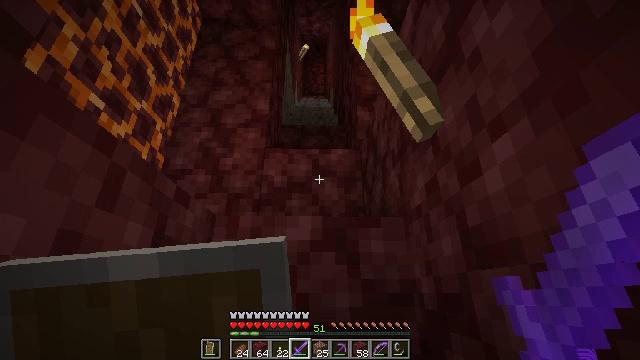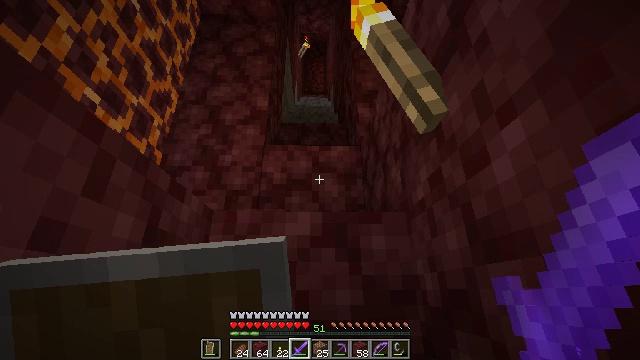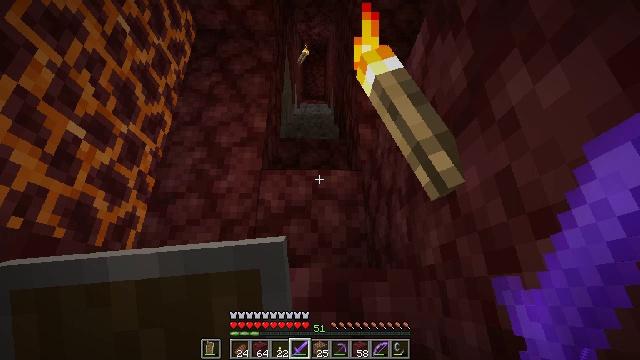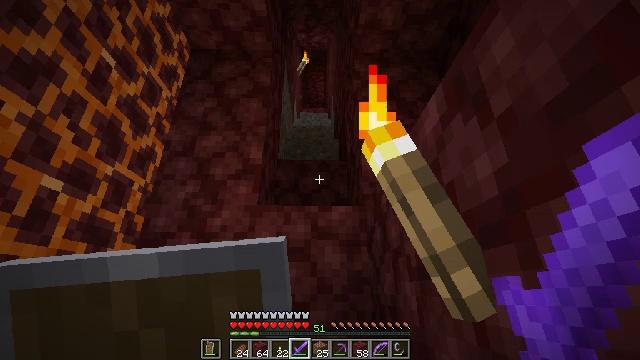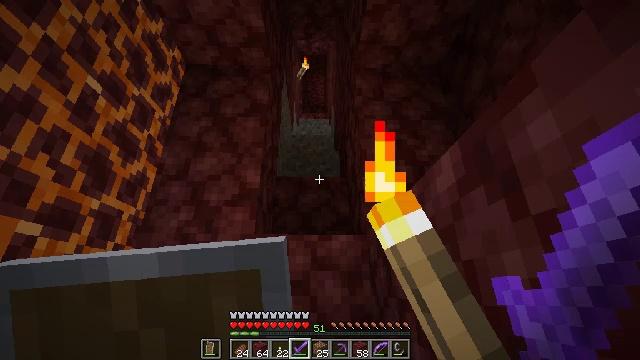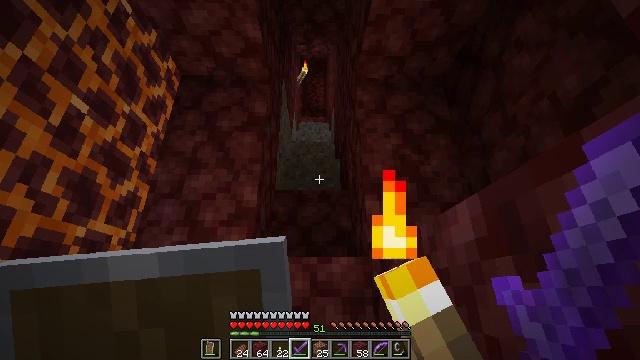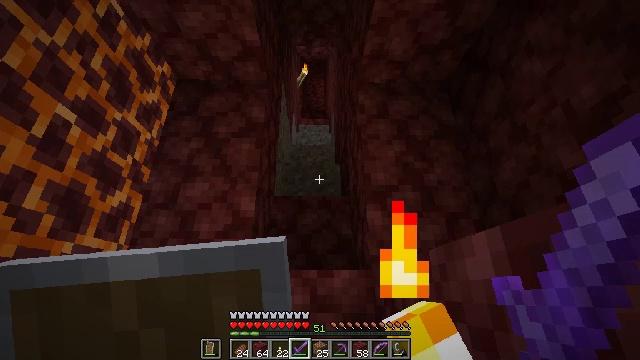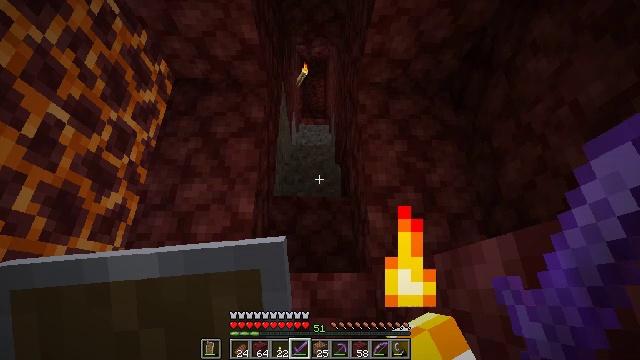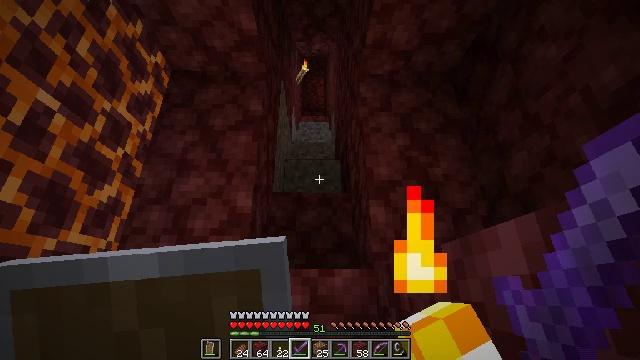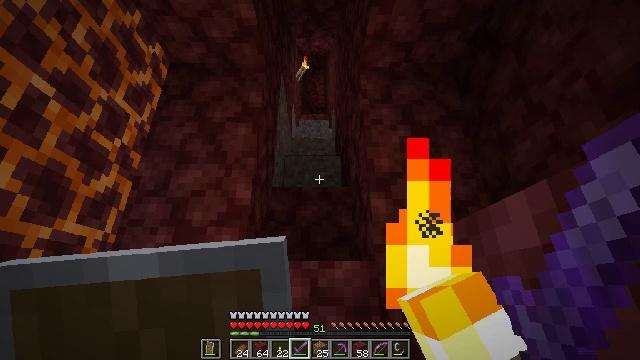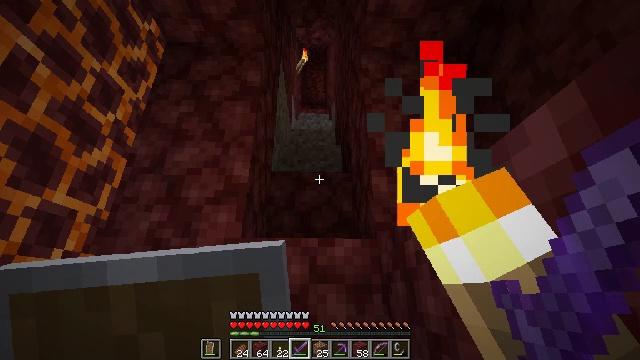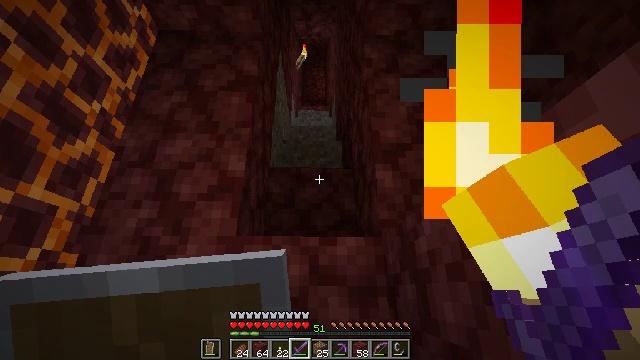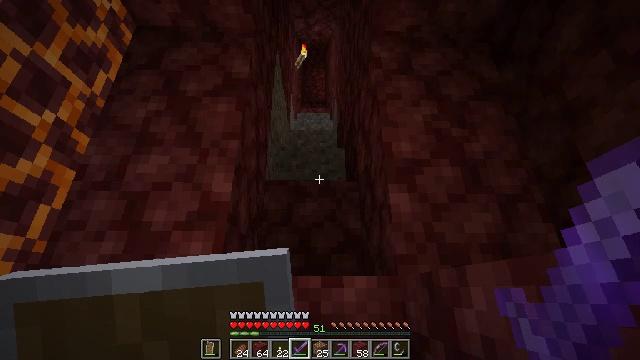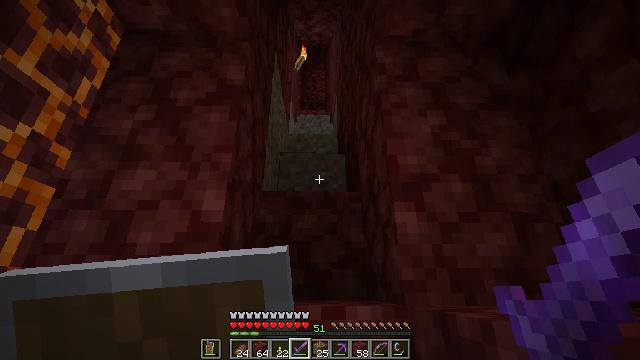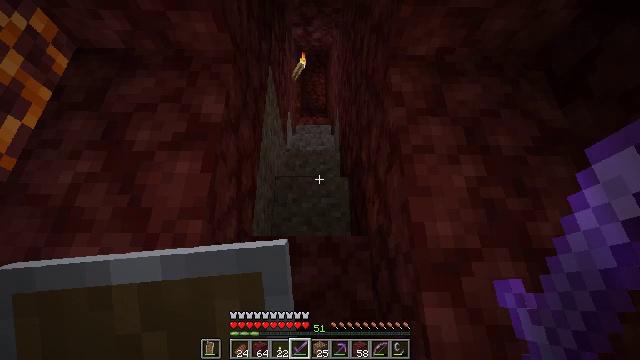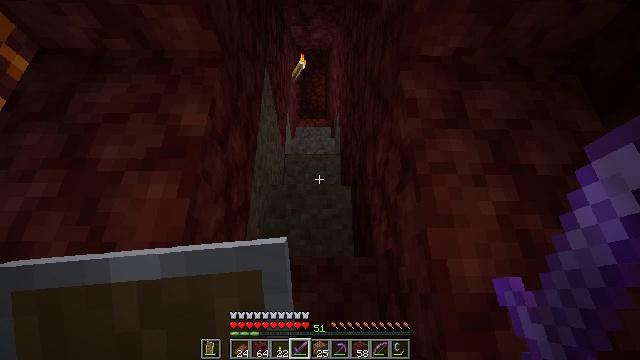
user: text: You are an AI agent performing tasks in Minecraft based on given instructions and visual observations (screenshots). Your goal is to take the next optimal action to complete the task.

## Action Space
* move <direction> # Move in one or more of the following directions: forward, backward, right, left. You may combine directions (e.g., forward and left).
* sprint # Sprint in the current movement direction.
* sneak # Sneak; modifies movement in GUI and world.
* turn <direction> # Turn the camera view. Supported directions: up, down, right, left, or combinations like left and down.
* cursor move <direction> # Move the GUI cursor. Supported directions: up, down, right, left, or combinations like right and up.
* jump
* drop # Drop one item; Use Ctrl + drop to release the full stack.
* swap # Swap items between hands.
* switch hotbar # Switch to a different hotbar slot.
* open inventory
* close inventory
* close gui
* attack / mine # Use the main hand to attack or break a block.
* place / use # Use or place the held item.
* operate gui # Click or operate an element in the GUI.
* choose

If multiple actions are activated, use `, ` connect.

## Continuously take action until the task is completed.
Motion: motion action
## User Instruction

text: Kill mobs.
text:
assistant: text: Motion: move forward, jump
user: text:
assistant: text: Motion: move forward, jump
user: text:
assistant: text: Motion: move forward, jump
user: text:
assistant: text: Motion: move forward, jump
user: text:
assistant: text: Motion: move forward, jump
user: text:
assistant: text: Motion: move forward, jump
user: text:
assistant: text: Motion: move forward, jump
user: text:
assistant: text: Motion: move forward, jump
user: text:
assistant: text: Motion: move forward, jump
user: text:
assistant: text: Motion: move forward, jump
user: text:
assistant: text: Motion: move forward, jump
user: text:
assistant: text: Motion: move forward, jump
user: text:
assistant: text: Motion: move forward, jump
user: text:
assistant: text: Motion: move forward, jump
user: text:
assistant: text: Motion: move forward, jump
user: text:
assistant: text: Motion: move forward, jump
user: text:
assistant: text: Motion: move forward, jump
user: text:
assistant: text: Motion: move forward, jump
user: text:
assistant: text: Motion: move forward, jump
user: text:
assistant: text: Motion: move forward, jump
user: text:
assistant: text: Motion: move forward, jump
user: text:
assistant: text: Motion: move forward, jump
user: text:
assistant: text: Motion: move forward, jump
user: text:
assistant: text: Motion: move forward, jump
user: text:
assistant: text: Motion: move forward, jump
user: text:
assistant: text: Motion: move forward, jump
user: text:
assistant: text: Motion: move forward, jump
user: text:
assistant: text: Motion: move forward, jump
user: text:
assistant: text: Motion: move forward, jump
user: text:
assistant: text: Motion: move forward, jump